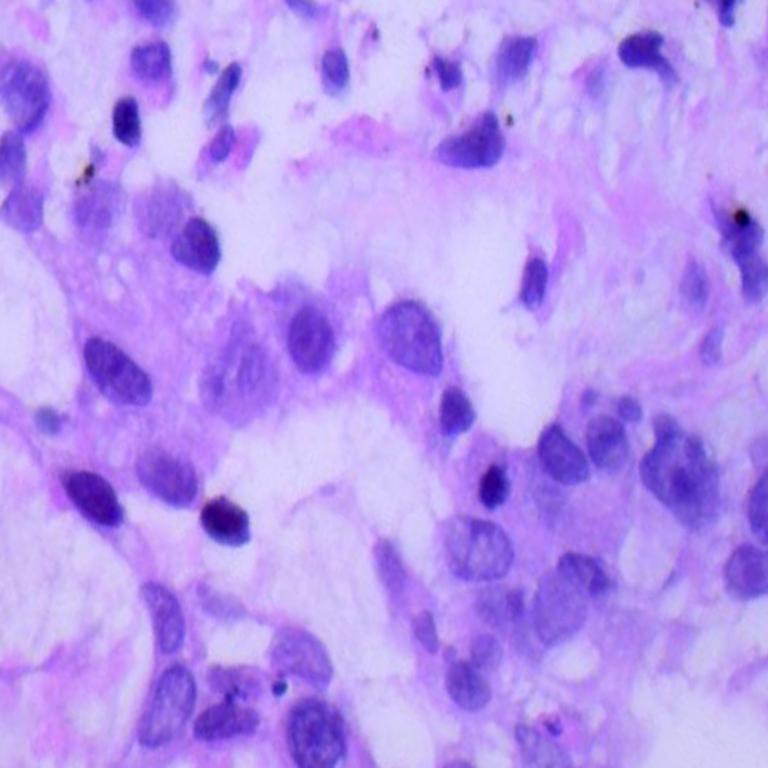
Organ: lung
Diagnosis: adenocarcinomas